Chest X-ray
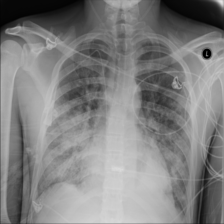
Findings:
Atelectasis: negative
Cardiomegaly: negative
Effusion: negative
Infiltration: positive
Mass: negative
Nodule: negative
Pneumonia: negative
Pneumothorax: negative
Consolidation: negative
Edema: negative
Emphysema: negative
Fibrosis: negative
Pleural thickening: negative
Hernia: negative